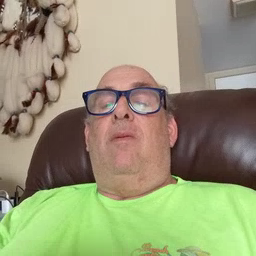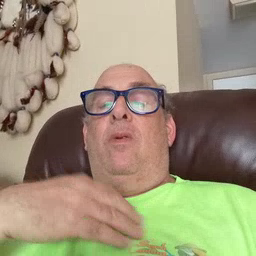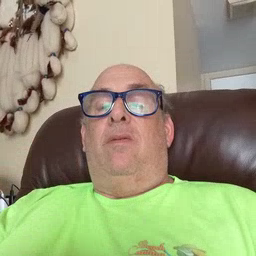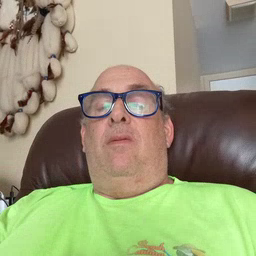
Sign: white